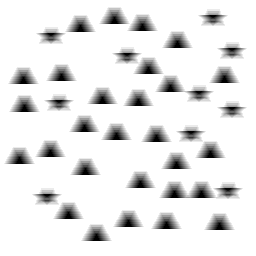
Squares: 0
Triangles: 28
Stars: 10
Total shapes: 38